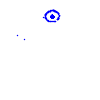
Particle: pion